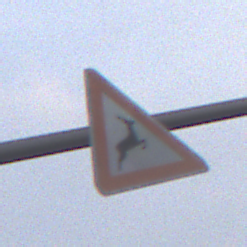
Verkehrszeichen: WildwechselLinks
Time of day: SunriseSunset
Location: Outdoor (Nature)
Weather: Overcast
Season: NotSpecified
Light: Natural